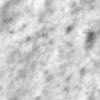
Label: no_change